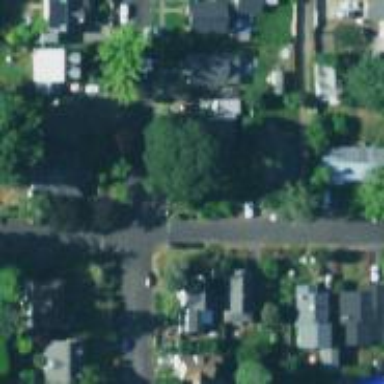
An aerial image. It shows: Residential road with sidewalk on the left side.